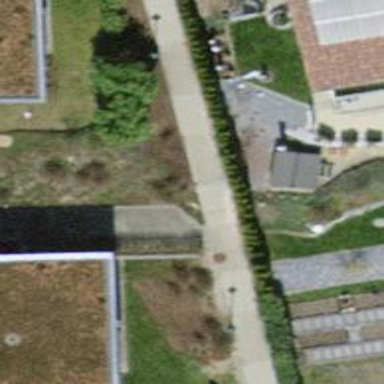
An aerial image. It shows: Road with steps.